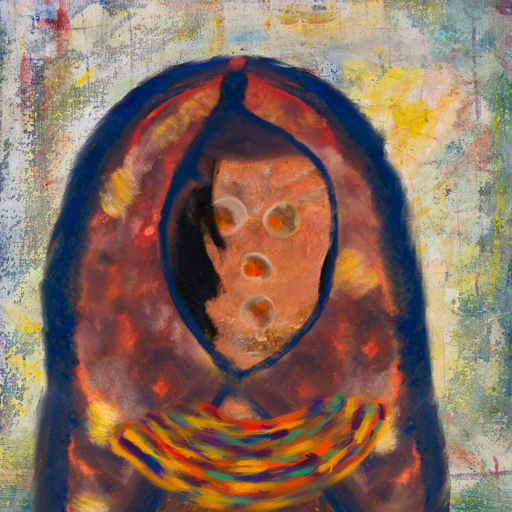
Background: Irani, Head And Neck Front: Boggyland, Face Front: Rupkatha, Bust: Comrade, Hair Front: Mosgoul, Head Accessory: Mother_And_Son_Mother_Scarf, Second Necklace: An_Impression_2, Necklace: Blank, Baby: Blank